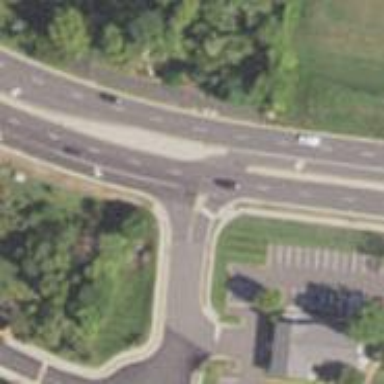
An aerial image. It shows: Secondary link road.